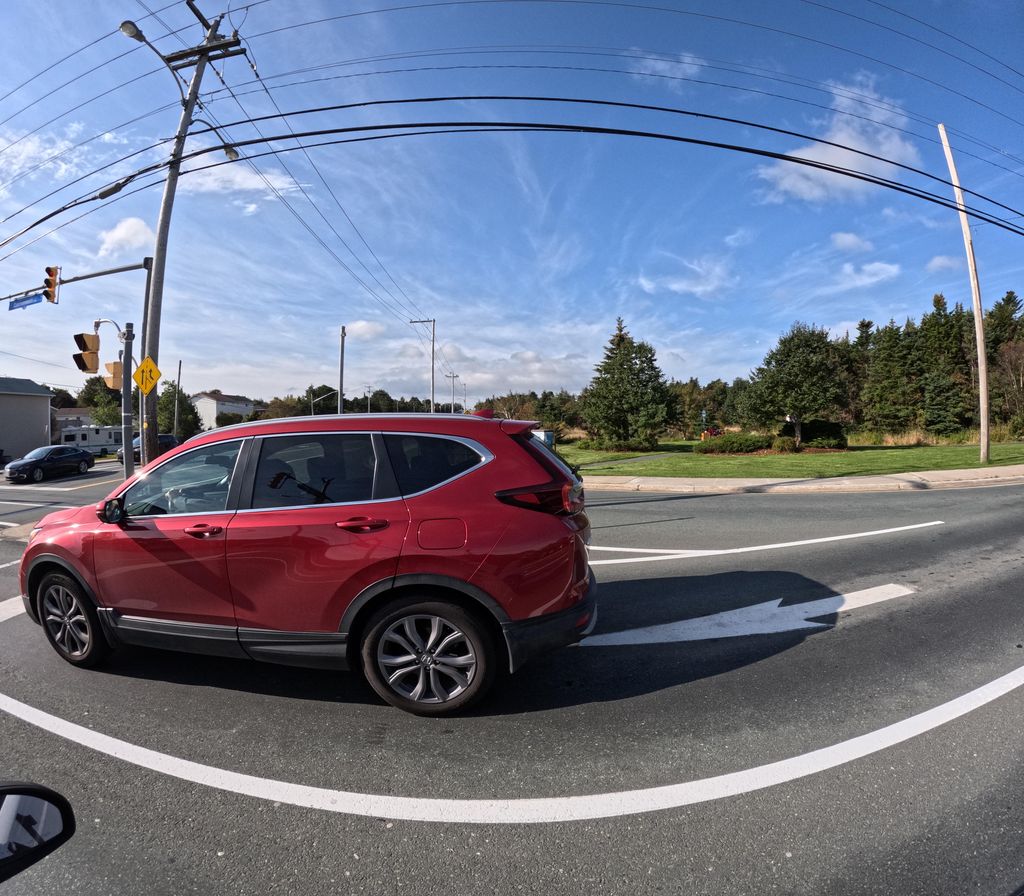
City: st_johns